Question: I have a table with data as follows:

I am trying to write a SQL query to retrieve the rows where the difference between Count1 and Count2 is <= 10. So, in this case I am expecting rows 1, 3, 4 are returned after executing the query.
Can you please help me with the SQL query for this?
Thanks & Regards,
Chandra Indukuri
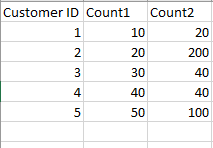
Answer: So here is what you want
'''
select * from tbl
where count1 - count2 <= 10
'''